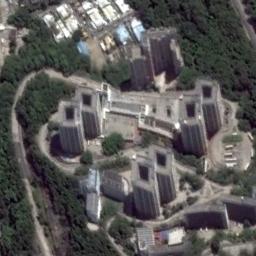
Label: commercial_area